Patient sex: M
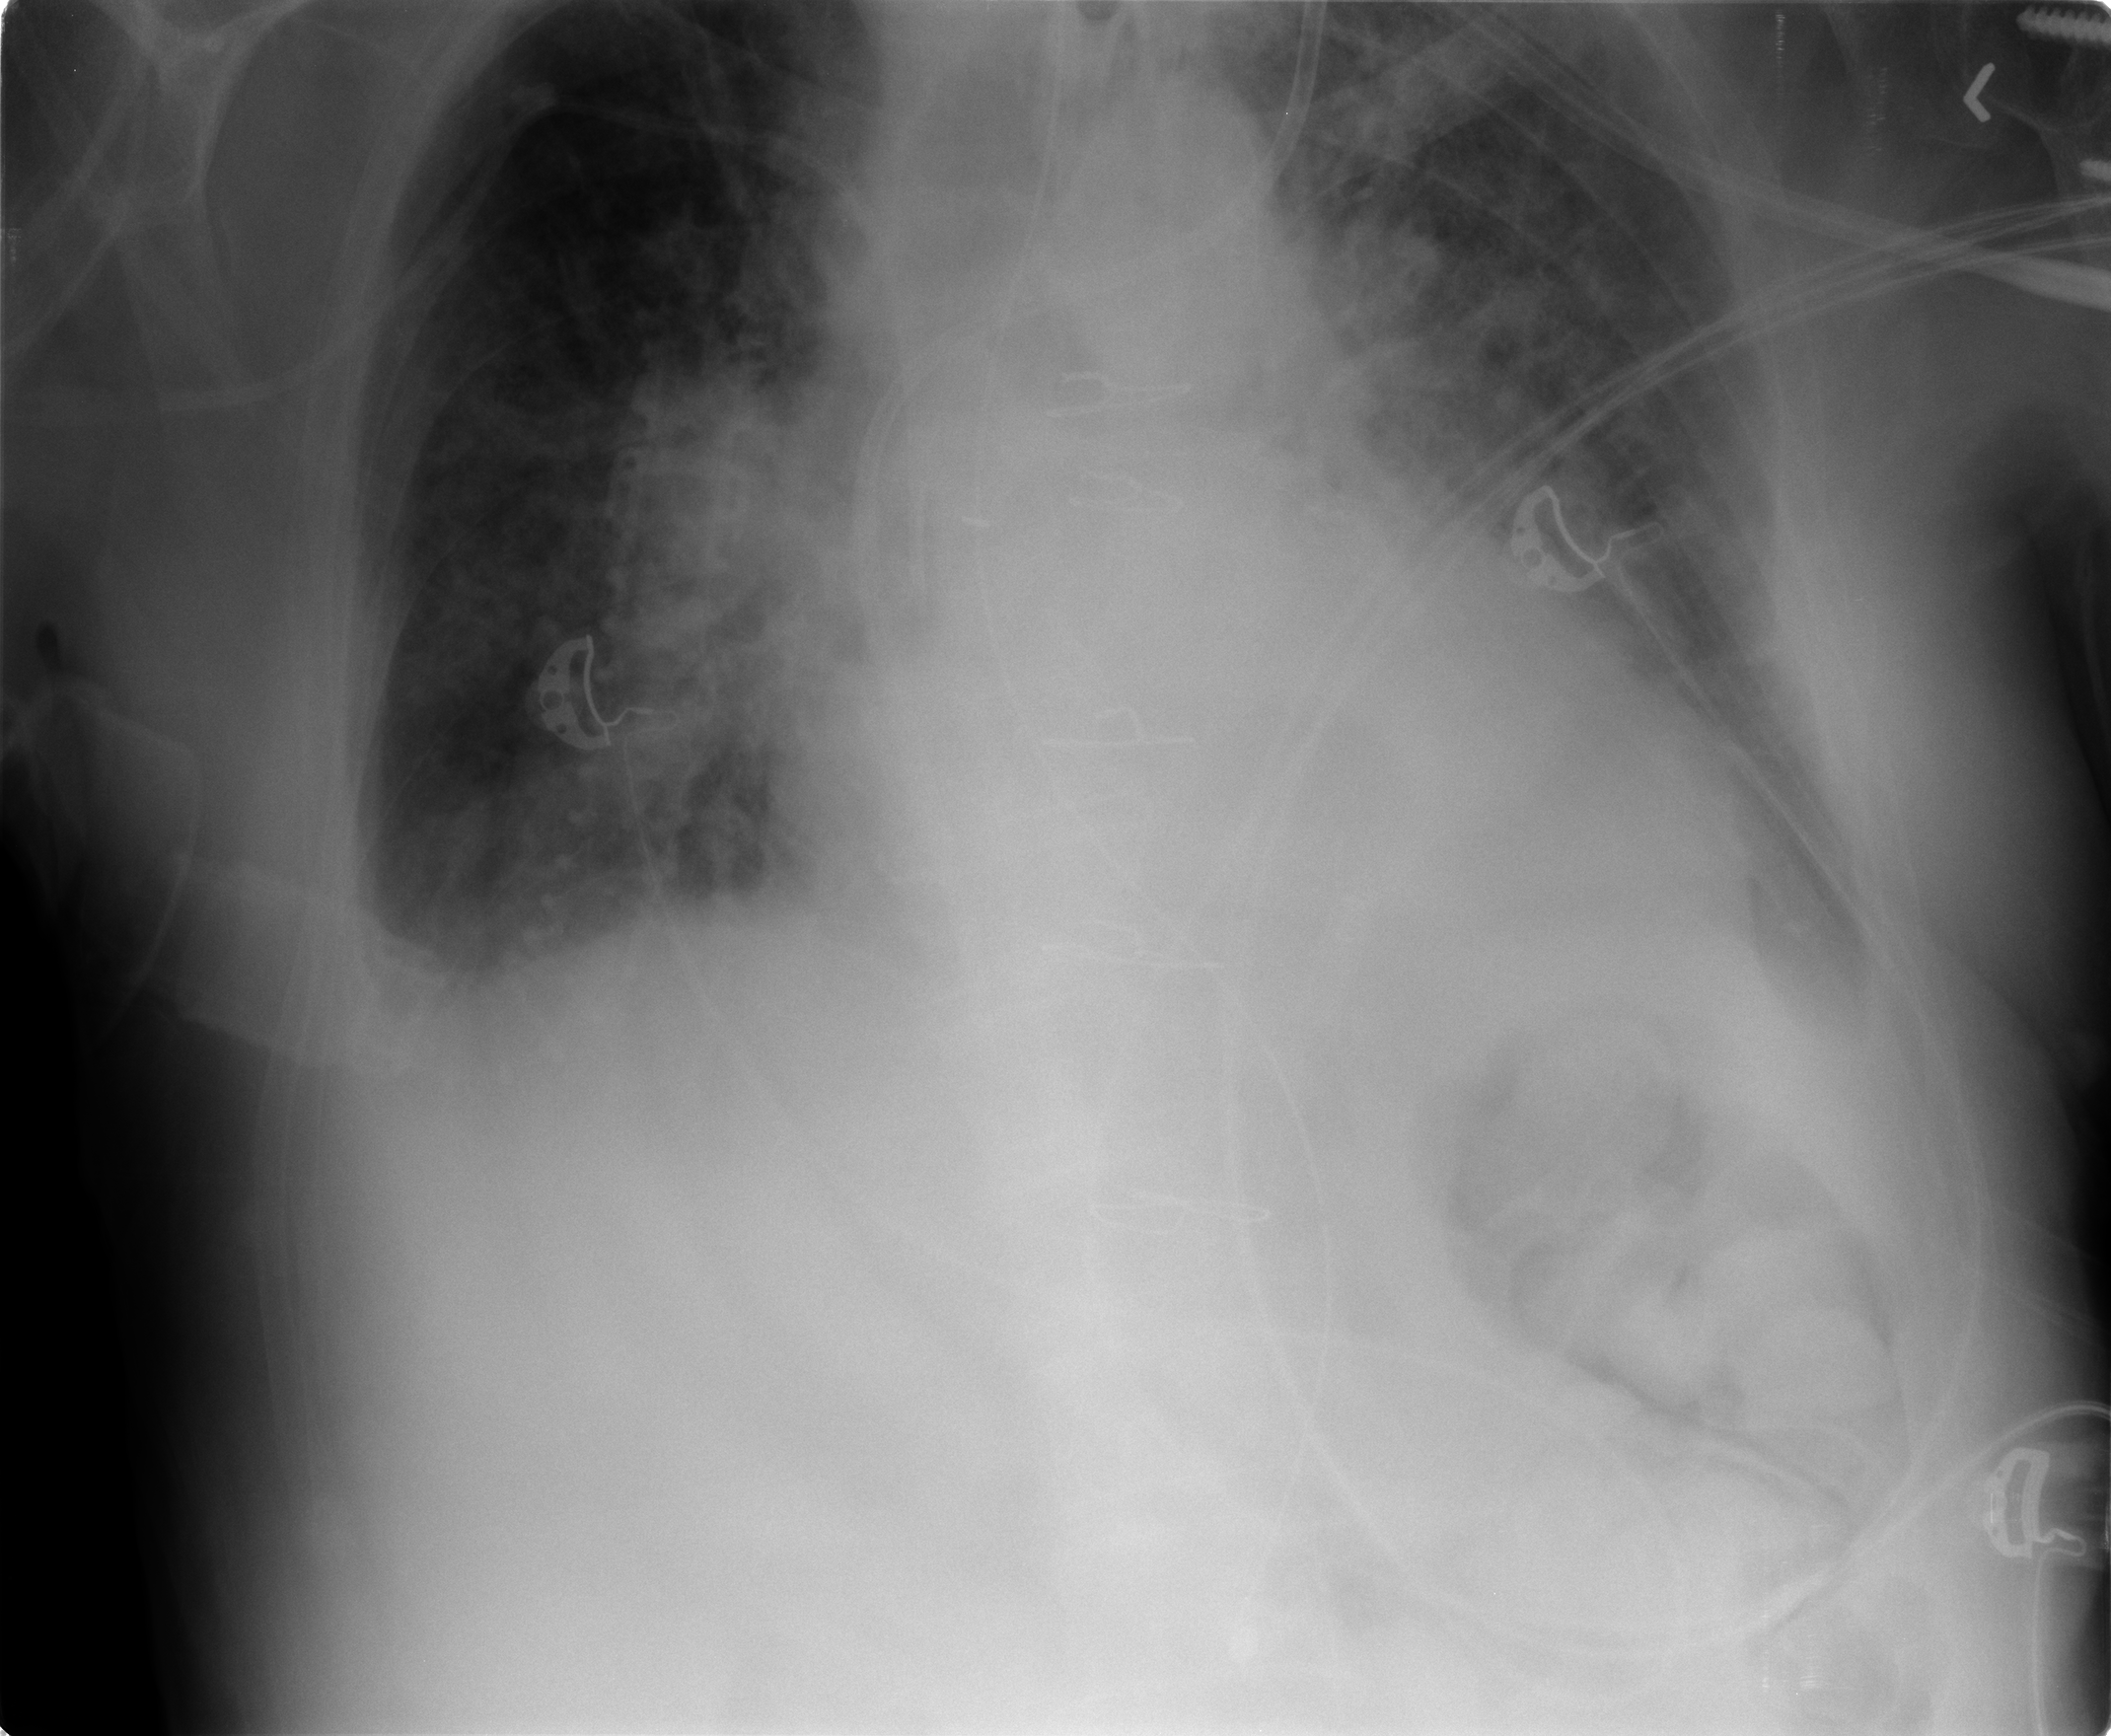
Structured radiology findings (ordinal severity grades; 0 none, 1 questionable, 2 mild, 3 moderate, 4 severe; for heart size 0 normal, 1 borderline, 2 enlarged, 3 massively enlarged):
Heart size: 2
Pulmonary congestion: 3
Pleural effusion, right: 1
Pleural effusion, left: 2
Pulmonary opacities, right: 2
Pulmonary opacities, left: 3
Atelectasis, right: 2
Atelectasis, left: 3